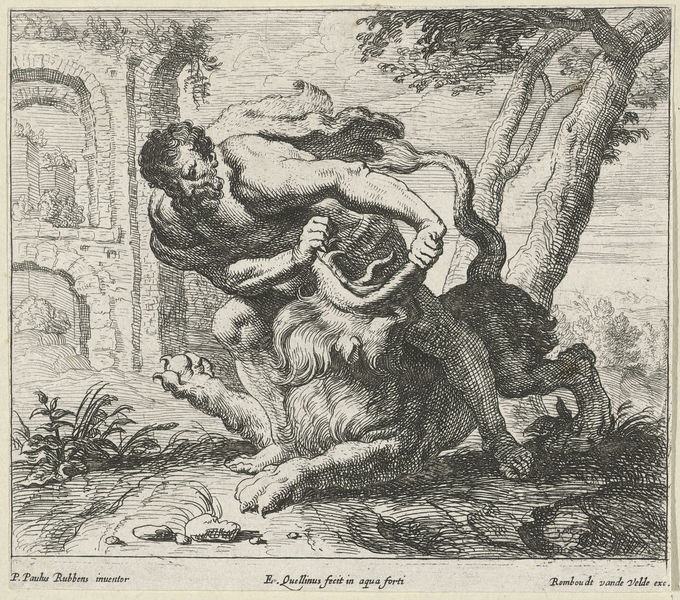
Titel: Simson en de leeuw
Künstler: Erasmus (II) Quellinus
Standort: Amsterdam
Institution: Rijksmuseum
Schlagwörter: arch, fight, hair, man, mythology, rock, stone, tree, building, drawing, black and white, shadow, sketch, tail, beard, letter, ground, pencil, squares, animal, mark, god, claws, paw, paws, horn, hatching, cross hatching, lion, danger, wrestle, muscle, gestural, quellinus, aqua, power, hercules, fecit, nails, claw, in, rubbens, forti